Question: I've generated a default Win32 app in Visual Studio and my menu looks like this

How do I make the menu items left-aligned to the menu item instead of right-aligned? Thanks.
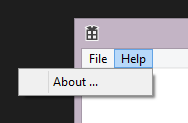
Answer: The setting has become corrupted or changed. To change this, follow these steps.
1. Press the Windows logo key+R to bring up the Run dialog box. In the Open line, copy/paste the following line of text: shell:::{80F3F1D5-FECA-45F3-BC32-752C152E456E}
2. Press OK.
3. This will start the Tablet PC Settings configuration dialog (Even if you do not have a Tablet PC).
4. Select the Other Tab.
5. In the Handedness section, place a check mark in the Left Handed option.
6. Click OK.